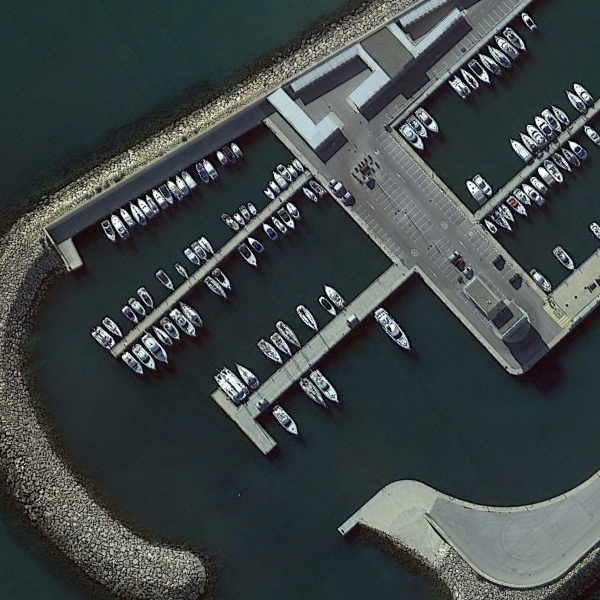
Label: Port